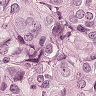
Metastatic tissue present: yes